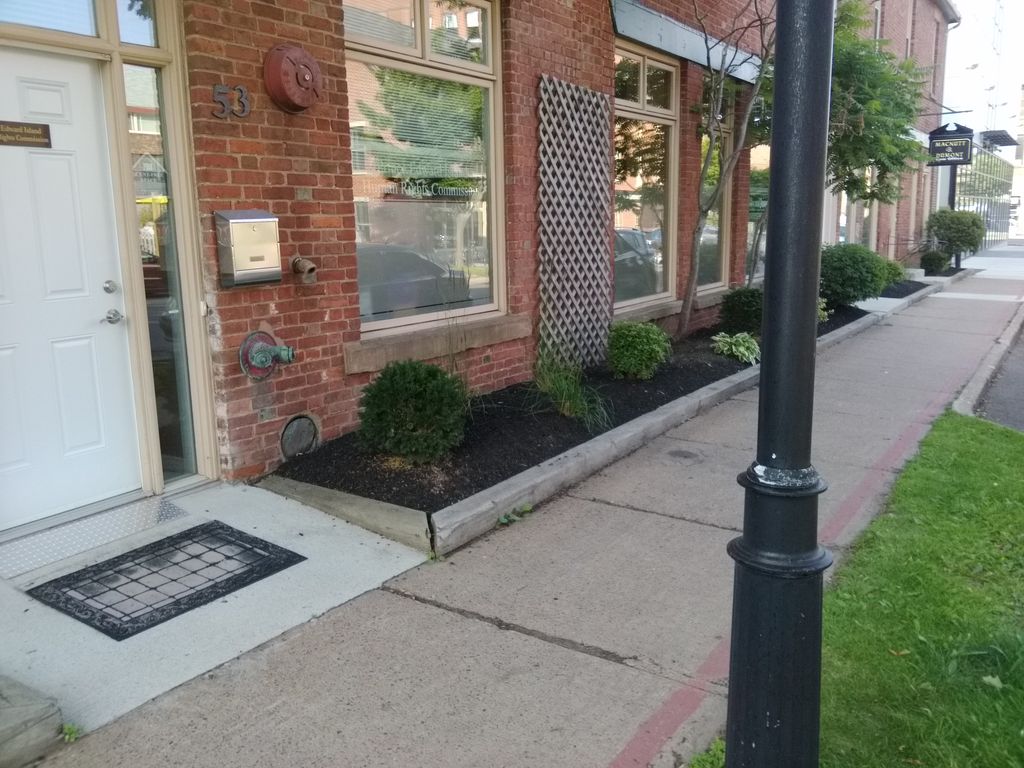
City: charlottetown